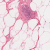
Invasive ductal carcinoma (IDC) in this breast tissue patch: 0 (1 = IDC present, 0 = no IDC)